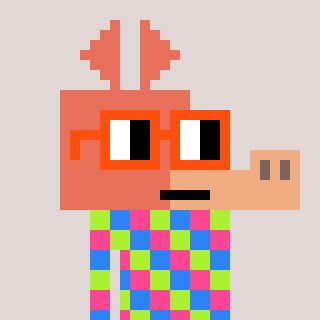
a pixel art character with square orange glasses, a aardvark-shaped head and a orange-colored body on a warm background